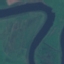
Land use / land cover class: River